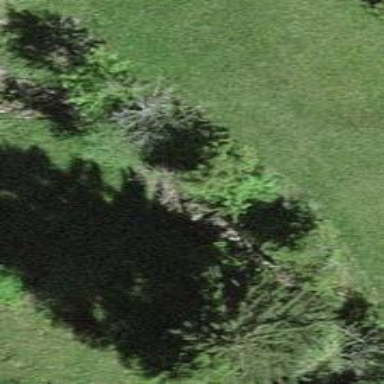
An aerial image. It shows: Beautiful tree in nature.